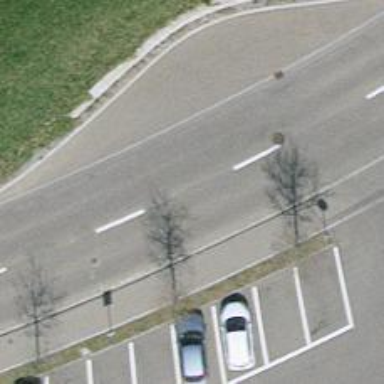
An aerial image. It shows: Passing place on the road.